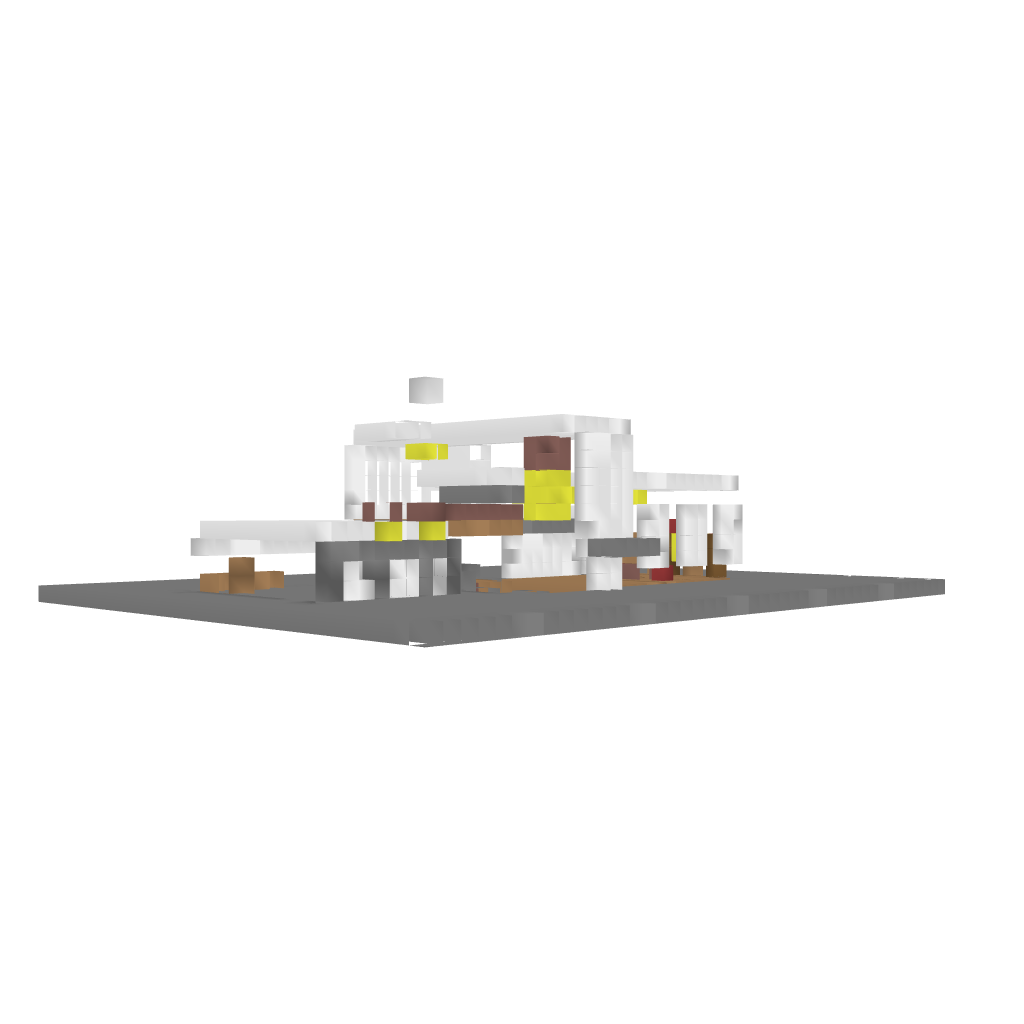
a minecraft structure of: Another modern villa bad low quality